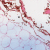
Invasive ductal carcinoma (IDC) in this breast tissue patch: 0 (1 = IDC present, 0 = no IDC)